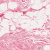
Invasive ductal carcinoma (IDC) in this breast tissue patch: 0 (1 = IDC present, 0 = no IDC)